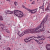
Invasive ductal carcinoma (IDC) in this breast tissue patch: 1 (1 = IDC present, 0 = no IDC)